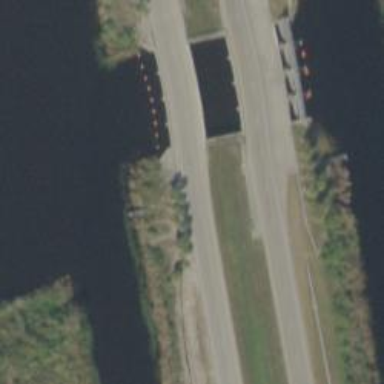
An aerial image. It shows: Trunk highway with bridge.